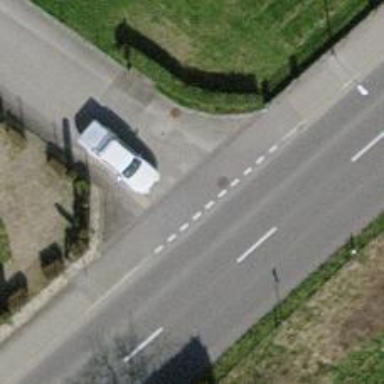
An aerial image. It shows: Sidewalk.